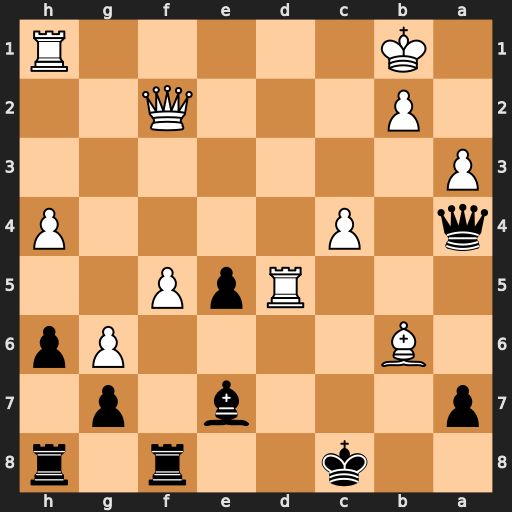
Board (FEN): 2k2r1r/p3b1p1/1B4Pp/3RpP2/q1P4P/P7/1P3Q2/1K5R
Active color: b
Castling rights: -
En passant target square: -
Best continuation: axb6 Qxb6 Rf6